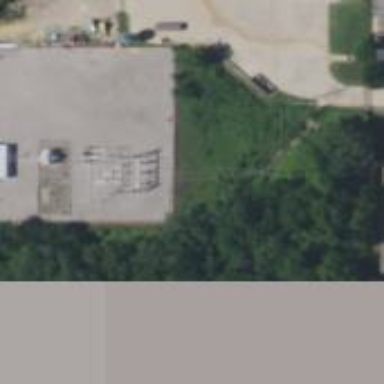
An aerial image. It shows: Power substation.